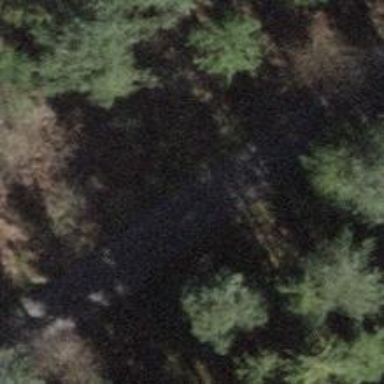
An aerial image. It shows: Unclassified road with asphalt surface and grade1 track type.